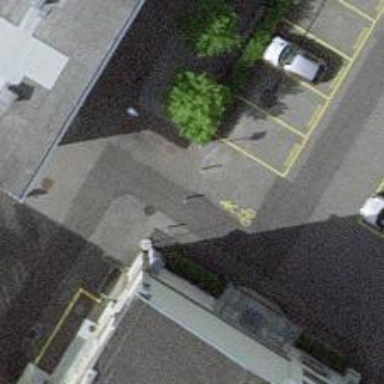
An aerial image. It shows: Bollard barrier.